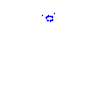
Particle: kaon